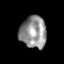
Tissue: lung
Cell type: Others
Senescence score: 0.2001
Nuclear area (px): 828
Mean DAPI intensity: 146.687